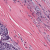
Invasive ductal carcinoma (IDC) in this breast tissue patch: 1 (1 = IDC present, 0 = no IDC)